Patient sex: F
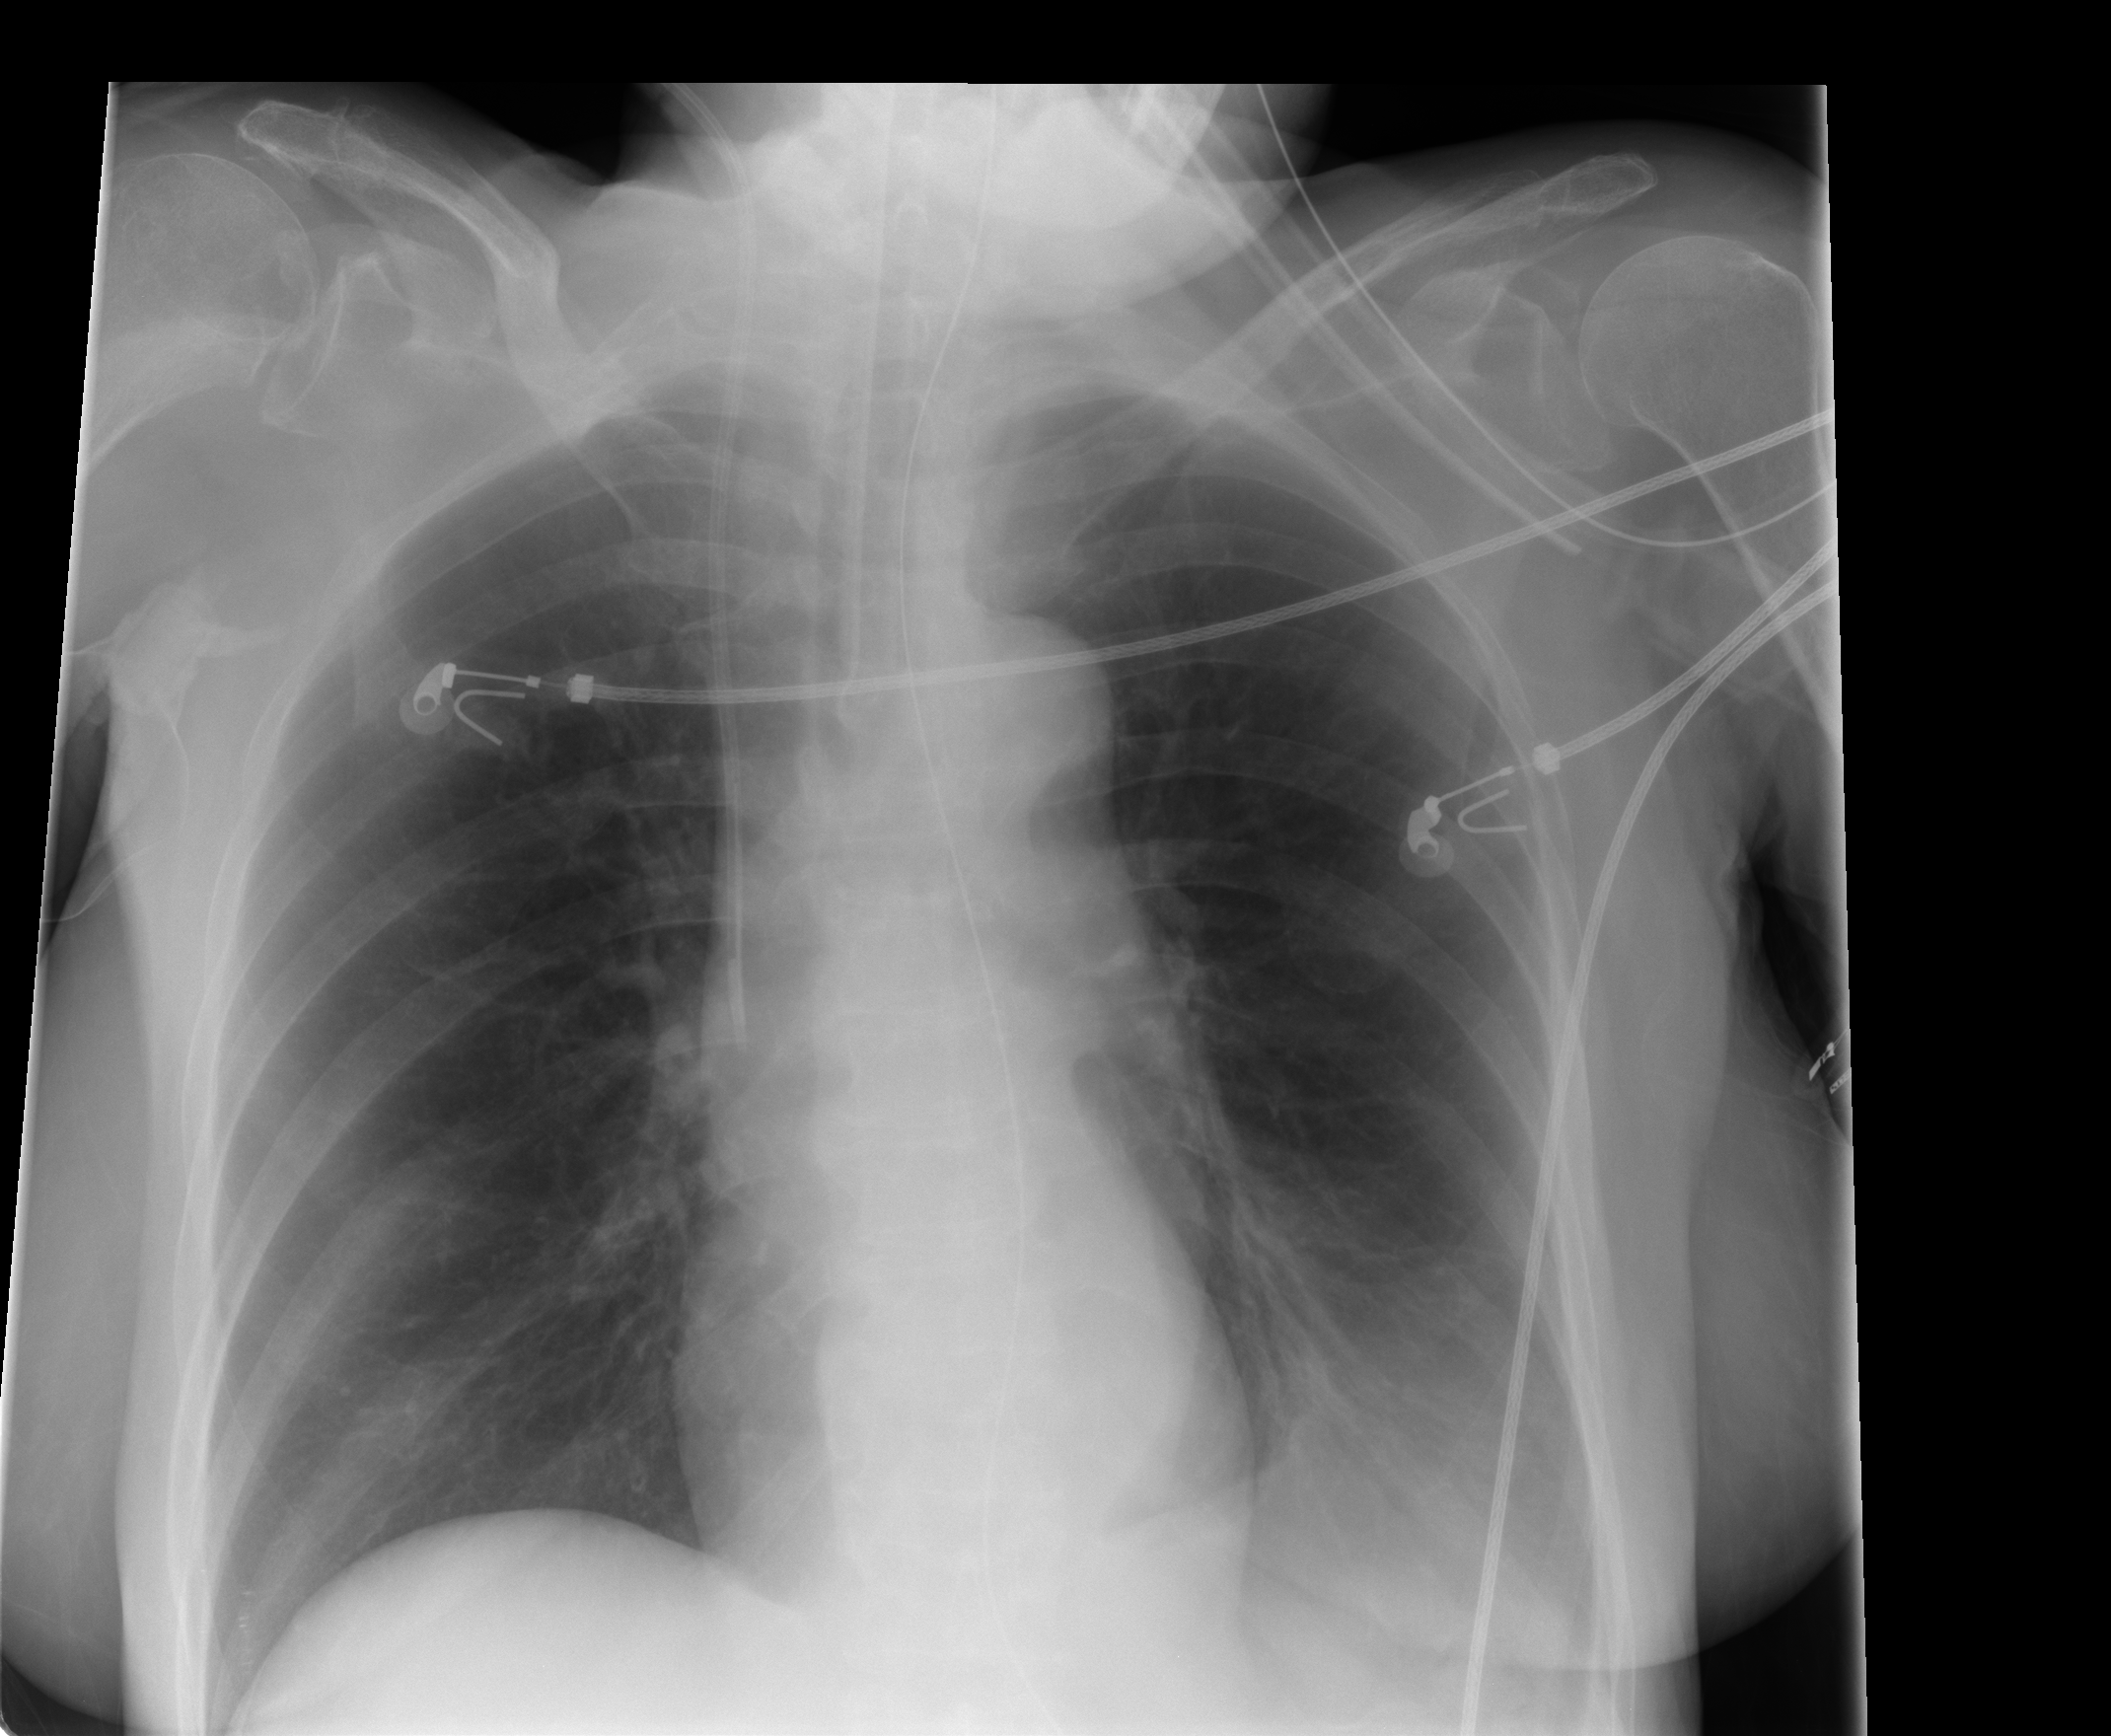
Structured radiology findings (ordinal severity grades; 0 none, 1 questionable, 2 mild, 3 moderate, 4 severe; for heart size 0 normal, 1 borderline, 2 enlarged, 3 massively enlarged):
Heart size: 0
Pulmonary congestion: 0
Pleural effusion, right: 0
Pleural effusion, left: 2
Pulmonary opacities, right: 0
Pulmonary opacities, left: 0
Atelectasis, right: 0
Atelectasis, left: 2